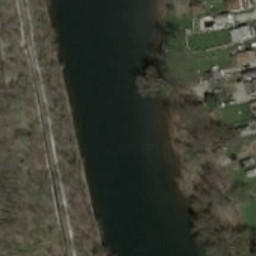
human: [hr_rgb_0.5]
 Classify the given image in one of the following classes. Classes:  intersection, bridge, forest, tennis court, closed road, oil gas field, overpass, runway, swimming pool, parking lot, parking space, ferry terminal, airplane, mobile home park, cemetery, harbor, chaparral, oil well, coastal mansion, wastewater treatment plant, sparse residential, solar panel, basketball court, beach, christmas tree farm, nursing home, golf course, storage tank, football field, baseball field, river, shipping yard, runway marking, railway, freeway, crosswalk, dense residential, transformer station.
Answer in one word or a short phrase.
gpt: river